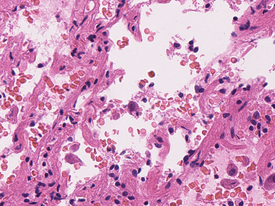
Tumor epithelial tissue: no
Tumor-associated stroma tissue: no
Normal tissue: yes